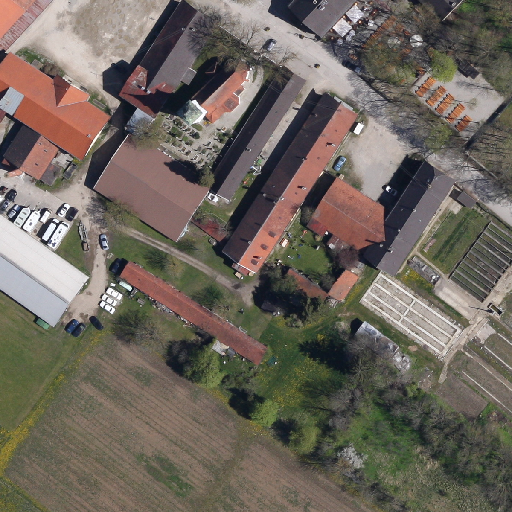
Referring expression: vehicle